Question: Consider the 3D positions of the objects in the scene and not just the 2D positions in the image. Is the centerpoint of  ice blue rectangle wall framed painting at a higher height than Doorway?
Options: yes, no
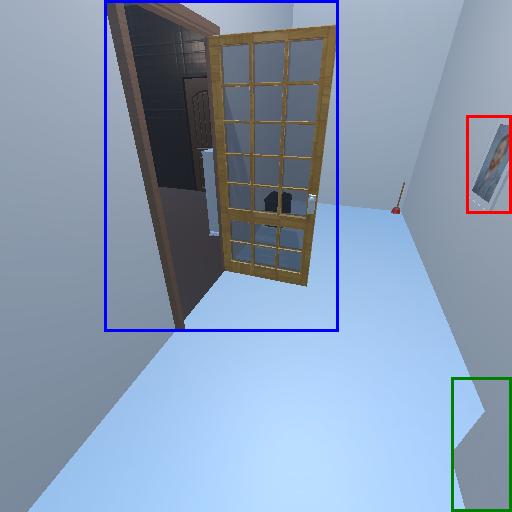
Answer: yes